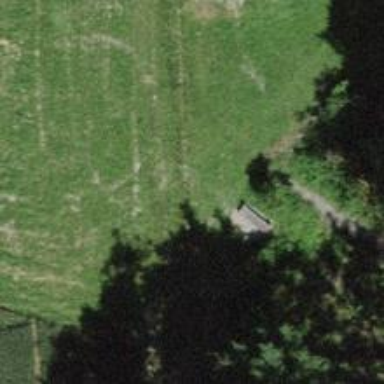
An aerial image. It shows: Bench for seating.